Field crop: maize
Growth stage: 2
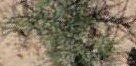
Species: salsola